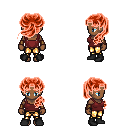
a pixel art fantasy rpg character, female body template, human, dark skin, maroon pirate shirt, gold greaves, red princess hairstyle, cloth bracers, black shoes, four views (front, back, left, right), 2x2 character sprite sheet, small pixel art, hard edges, no anti-aliasing